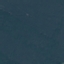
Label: Forest